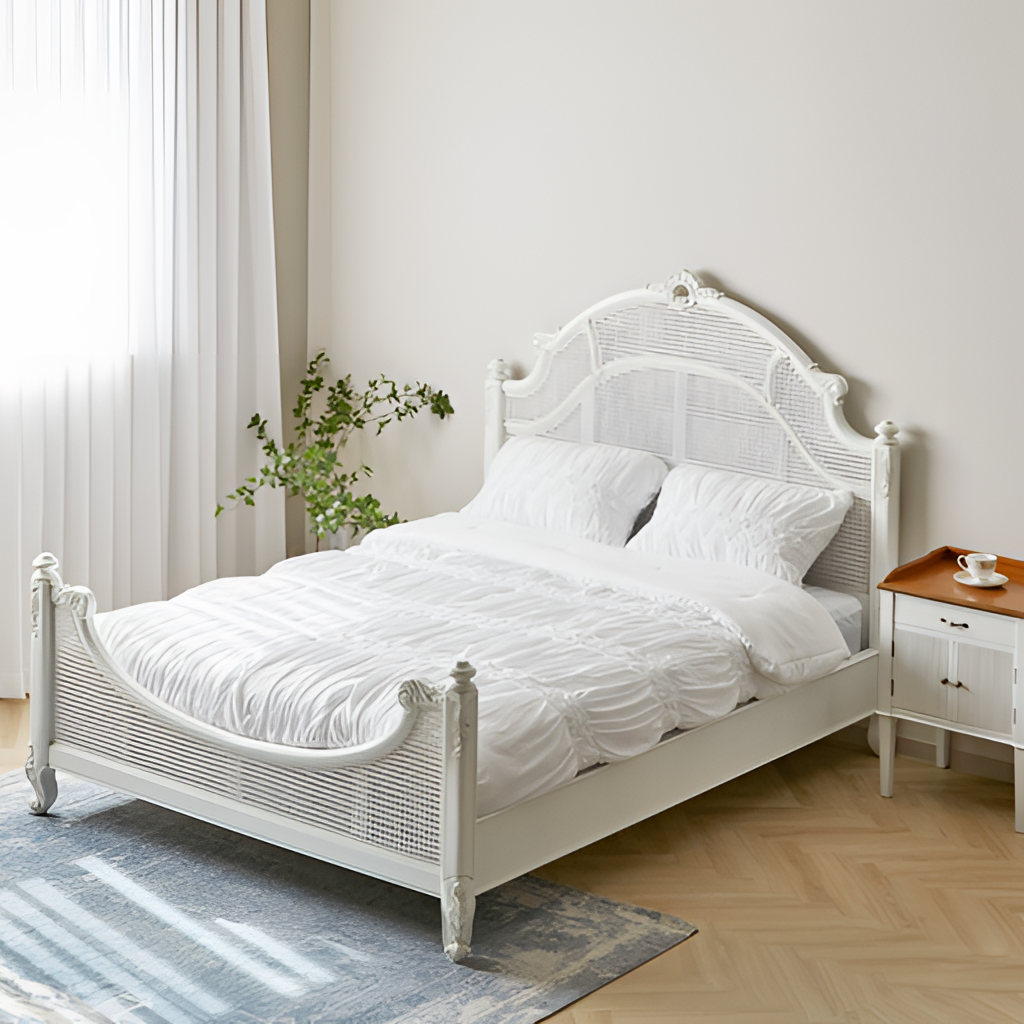
bedroom, wood bed, classic, cream paint wallpaper, with solid pattern, wood flooring, with herringbone pattern